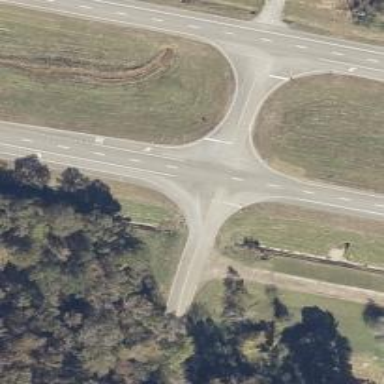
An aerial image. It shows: Primary highway with asphalt surface and dual carriageway.